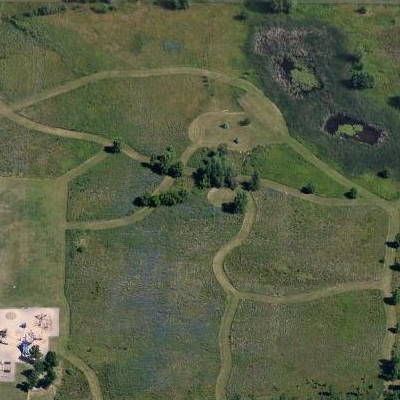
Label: aGrass